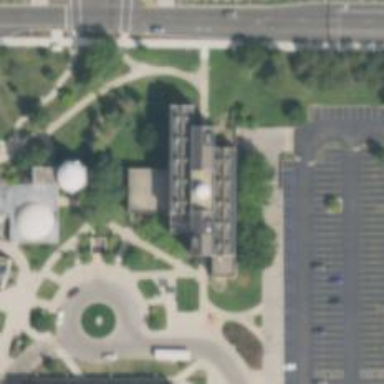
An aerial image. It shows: Observatory.